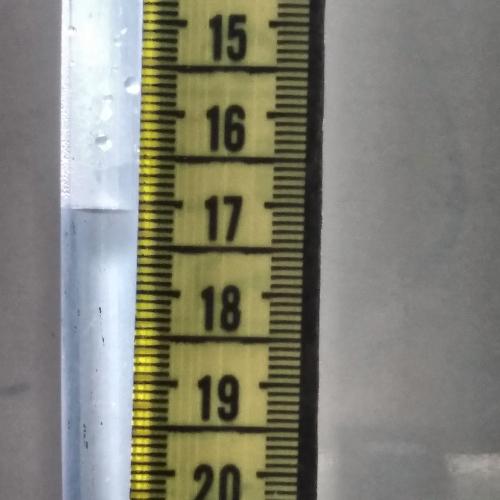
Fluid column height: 17.1 cm